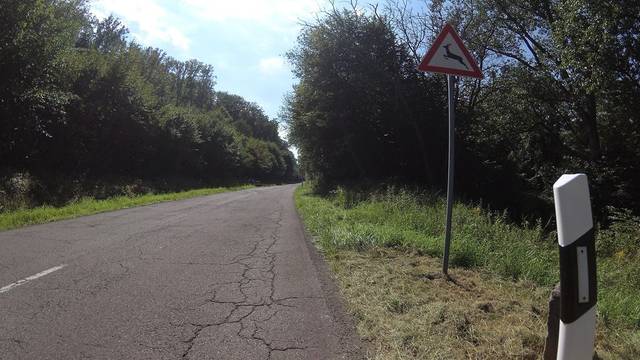
Region: Germany
Coordinates: 49.256, 7.41